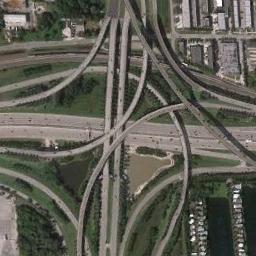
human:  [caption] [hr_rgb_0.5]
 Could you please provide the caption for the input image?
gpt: There are many overpasses of different lengths .

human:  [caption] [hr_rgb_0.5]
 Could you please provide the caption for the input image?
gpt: An overpass is above the road .

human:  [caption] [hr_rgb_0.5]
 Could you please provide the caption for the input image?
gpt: The directional overpass is over the roads and the overpass is surrounded by lots of buildings .

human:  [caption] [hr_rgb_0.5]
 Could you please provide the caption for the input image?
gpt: The overpass is next to some houses and trees .

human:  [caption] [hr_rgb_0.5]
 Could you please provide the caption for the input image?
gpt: There are some green lawns and lakes beside the overpass .